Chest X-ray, AP view. Patient: 18 years old, sex M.
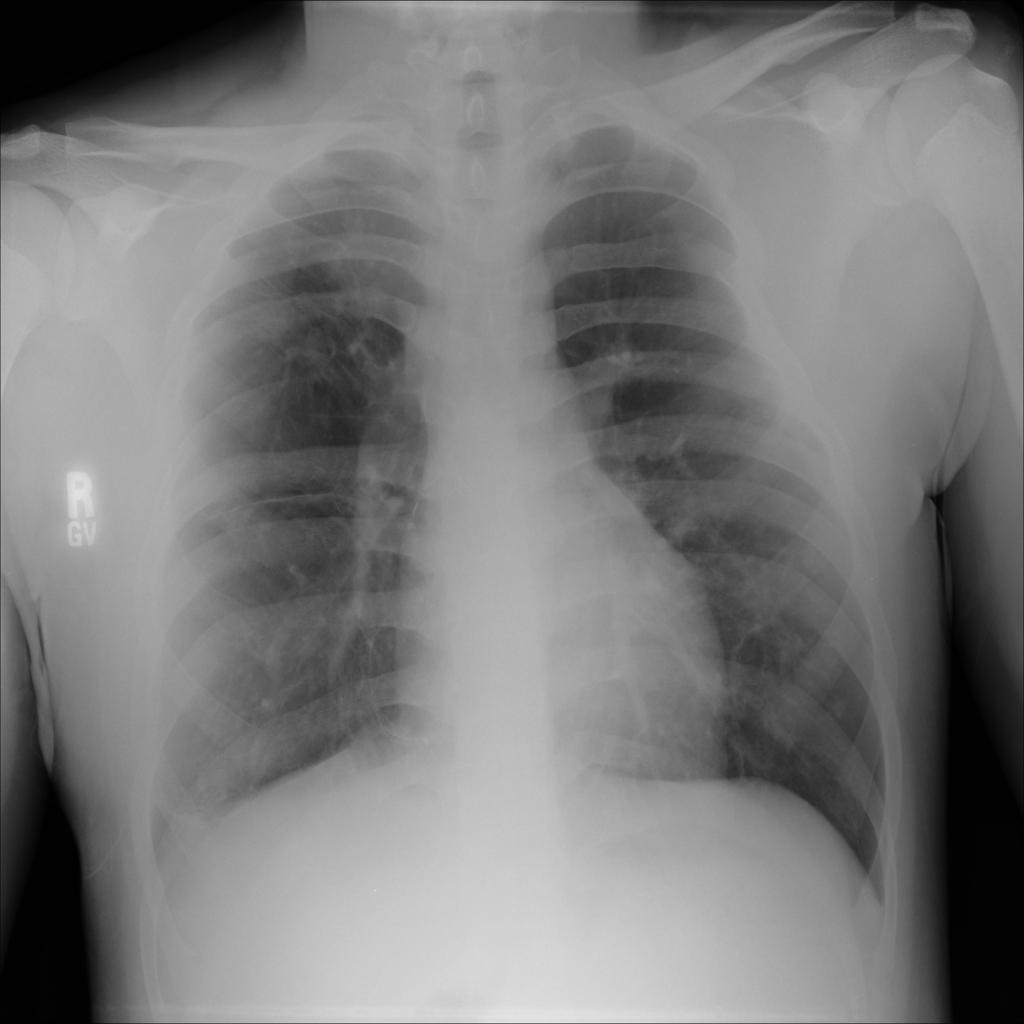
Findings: Infiltration, Mass, Nodule